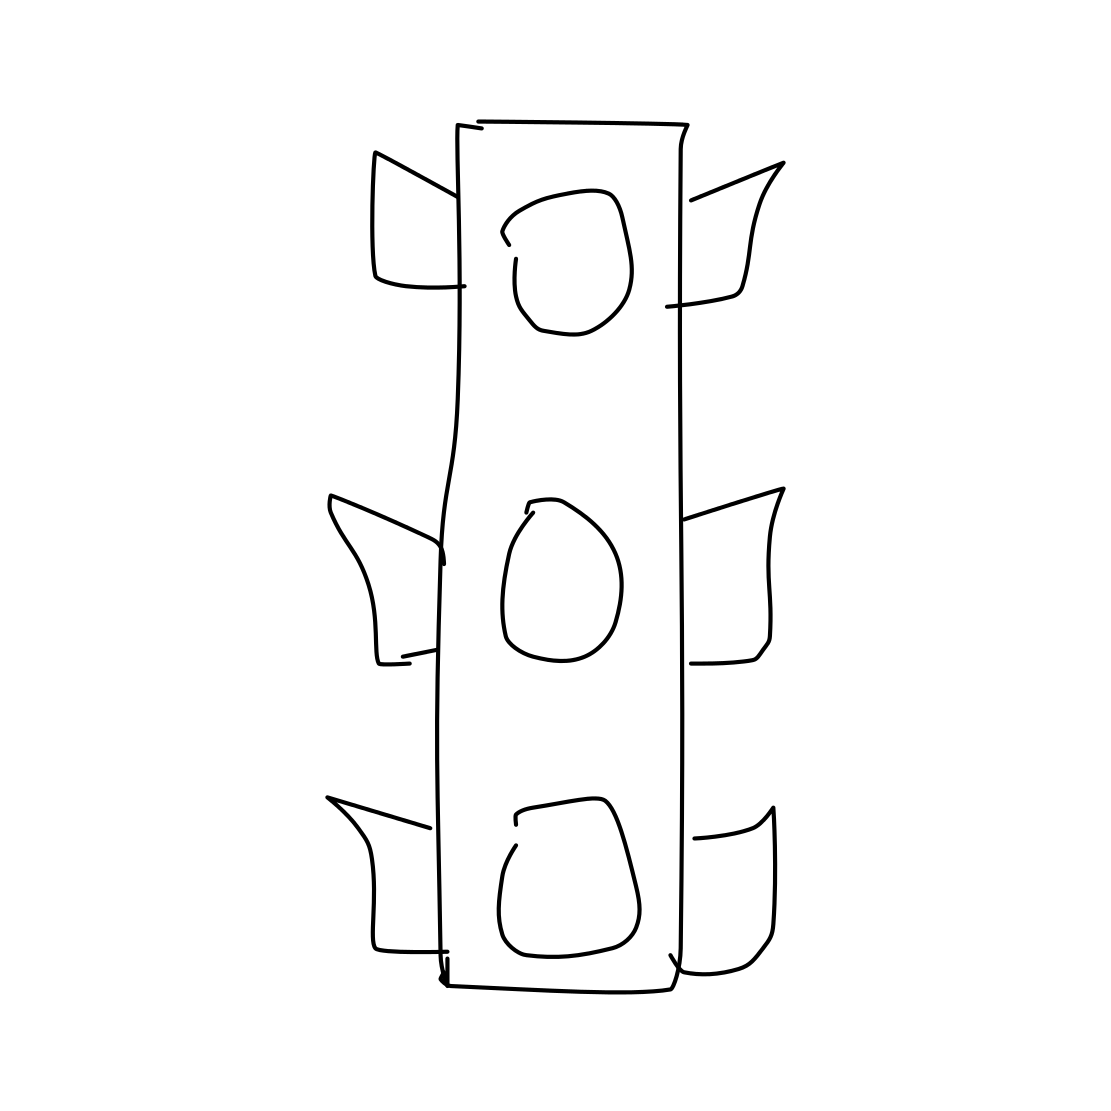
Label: traffic light